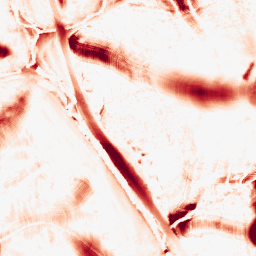
Category: morphological
Decomposition family: morphological_ellipse
Decomposition parameters: operation: opening
width: 50
height: 50
Upsampling method: sinc_blackman
Upsampling parameters: scale: 4
kernel_size: 16
Upsampling scale: 4